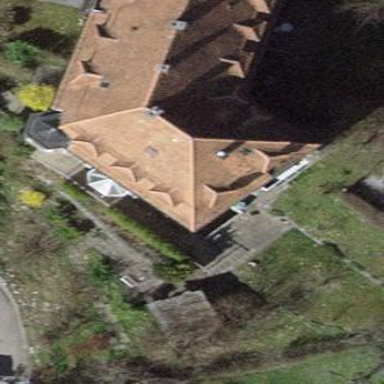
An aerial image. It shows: Building with hipped roof shape.